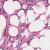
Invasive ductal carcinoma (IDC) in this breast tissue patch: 0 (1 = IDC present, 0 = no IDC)